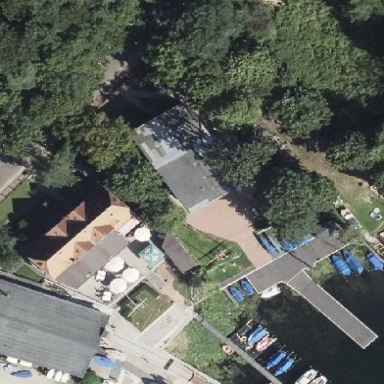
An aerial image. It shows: Boathouse.